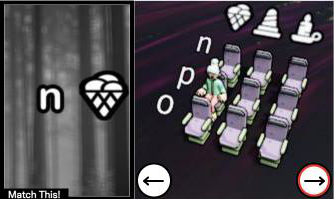
Task: seats
Answer: no